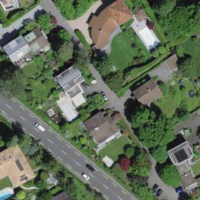
EUNIS habitat code: 55
Species observed at this site:
Lipandra polysperma